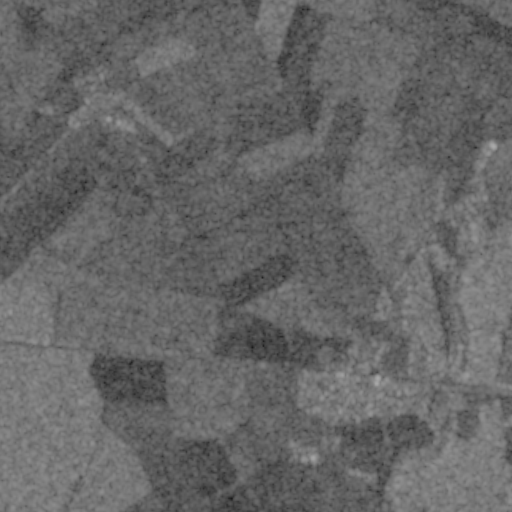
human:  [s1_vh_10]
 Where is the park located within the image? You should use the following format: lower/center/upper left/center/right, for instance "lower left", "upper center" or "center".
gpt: The park is located in the lower right of the image.
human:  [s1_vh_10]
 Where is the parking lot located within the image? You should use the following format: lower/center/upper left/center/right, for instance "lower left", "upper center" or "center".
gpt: The parking lot is located in the lower right of the image.
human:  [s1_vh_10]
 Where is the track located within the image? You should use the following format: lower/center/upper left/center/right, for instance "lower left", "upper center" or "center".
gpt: The track is located in the lower right of the image.
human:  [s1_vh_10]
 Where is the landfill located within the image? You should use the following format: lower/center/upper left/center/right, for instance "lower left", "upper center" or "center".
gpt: There is no landfill in the image.

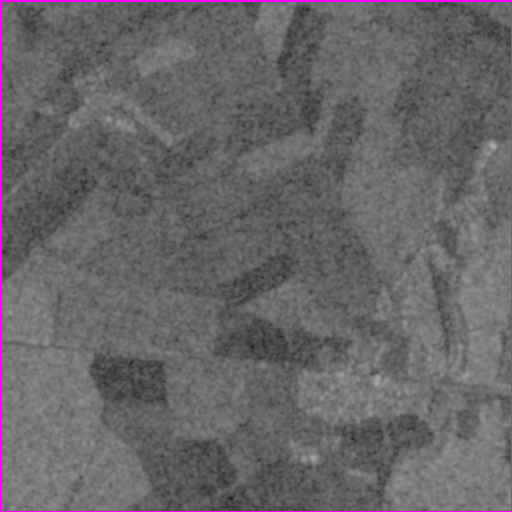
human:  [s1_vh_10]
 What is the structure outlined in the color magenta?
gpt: The structure outlined in magenta is a crop field.
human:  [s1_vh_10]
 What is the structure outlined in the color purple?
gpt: There is no purple outline.